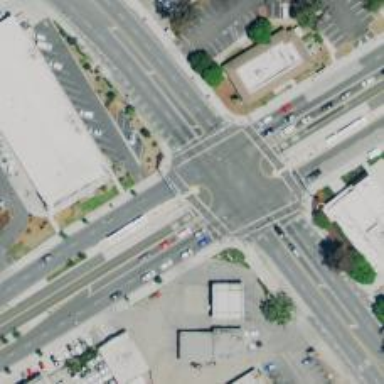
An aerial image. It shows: Solid stop line on the road.